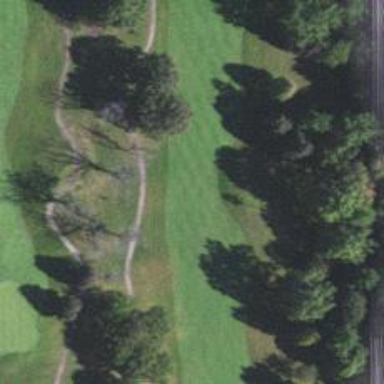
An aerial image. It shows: Golf hole.